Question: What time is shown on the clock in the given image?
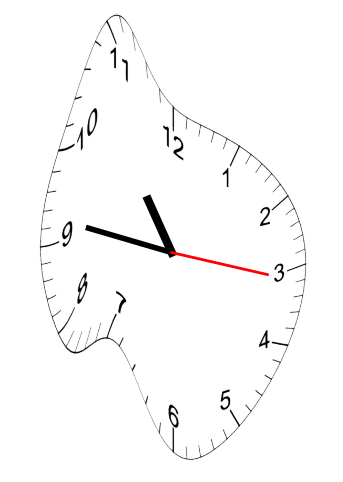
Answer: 10:46:16